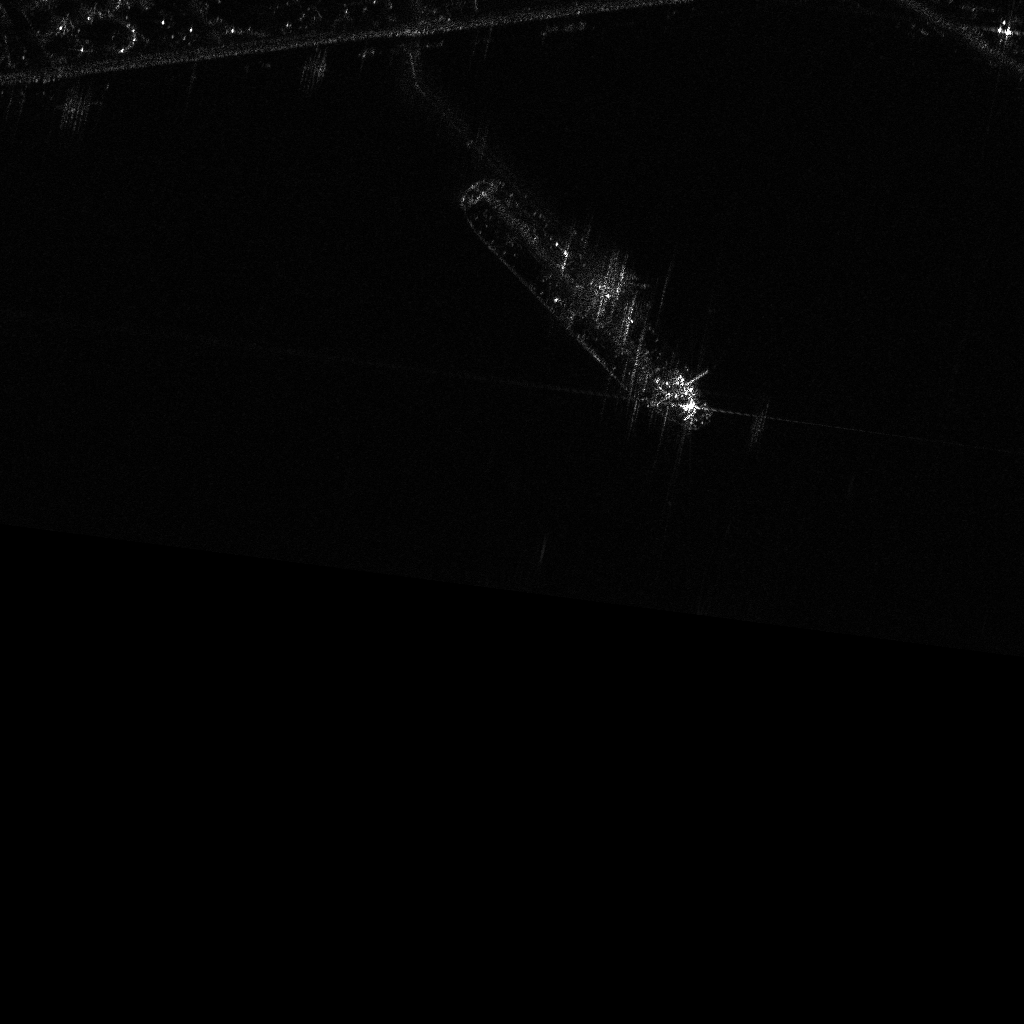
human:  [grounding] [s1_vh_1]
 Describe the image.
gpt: In the satellite image, there is  <ref>1 large dredger </ref> <box>[[39, 25, 74, 34, 48]]</box> located at center.